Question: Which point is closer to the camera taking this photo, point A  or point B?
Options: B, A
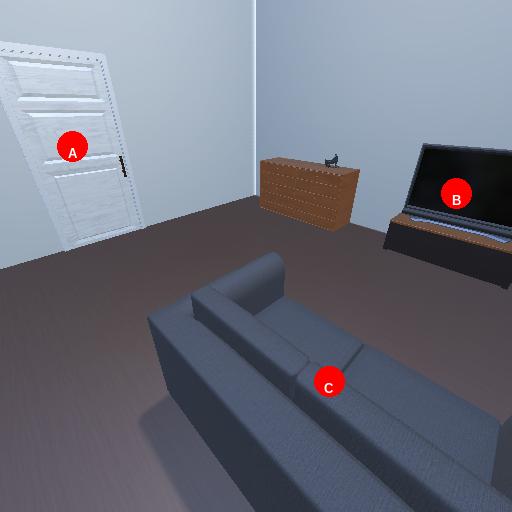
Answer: B